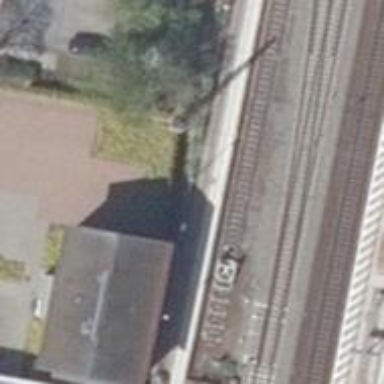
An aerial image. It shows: Platform edge at railway station.